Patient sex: M
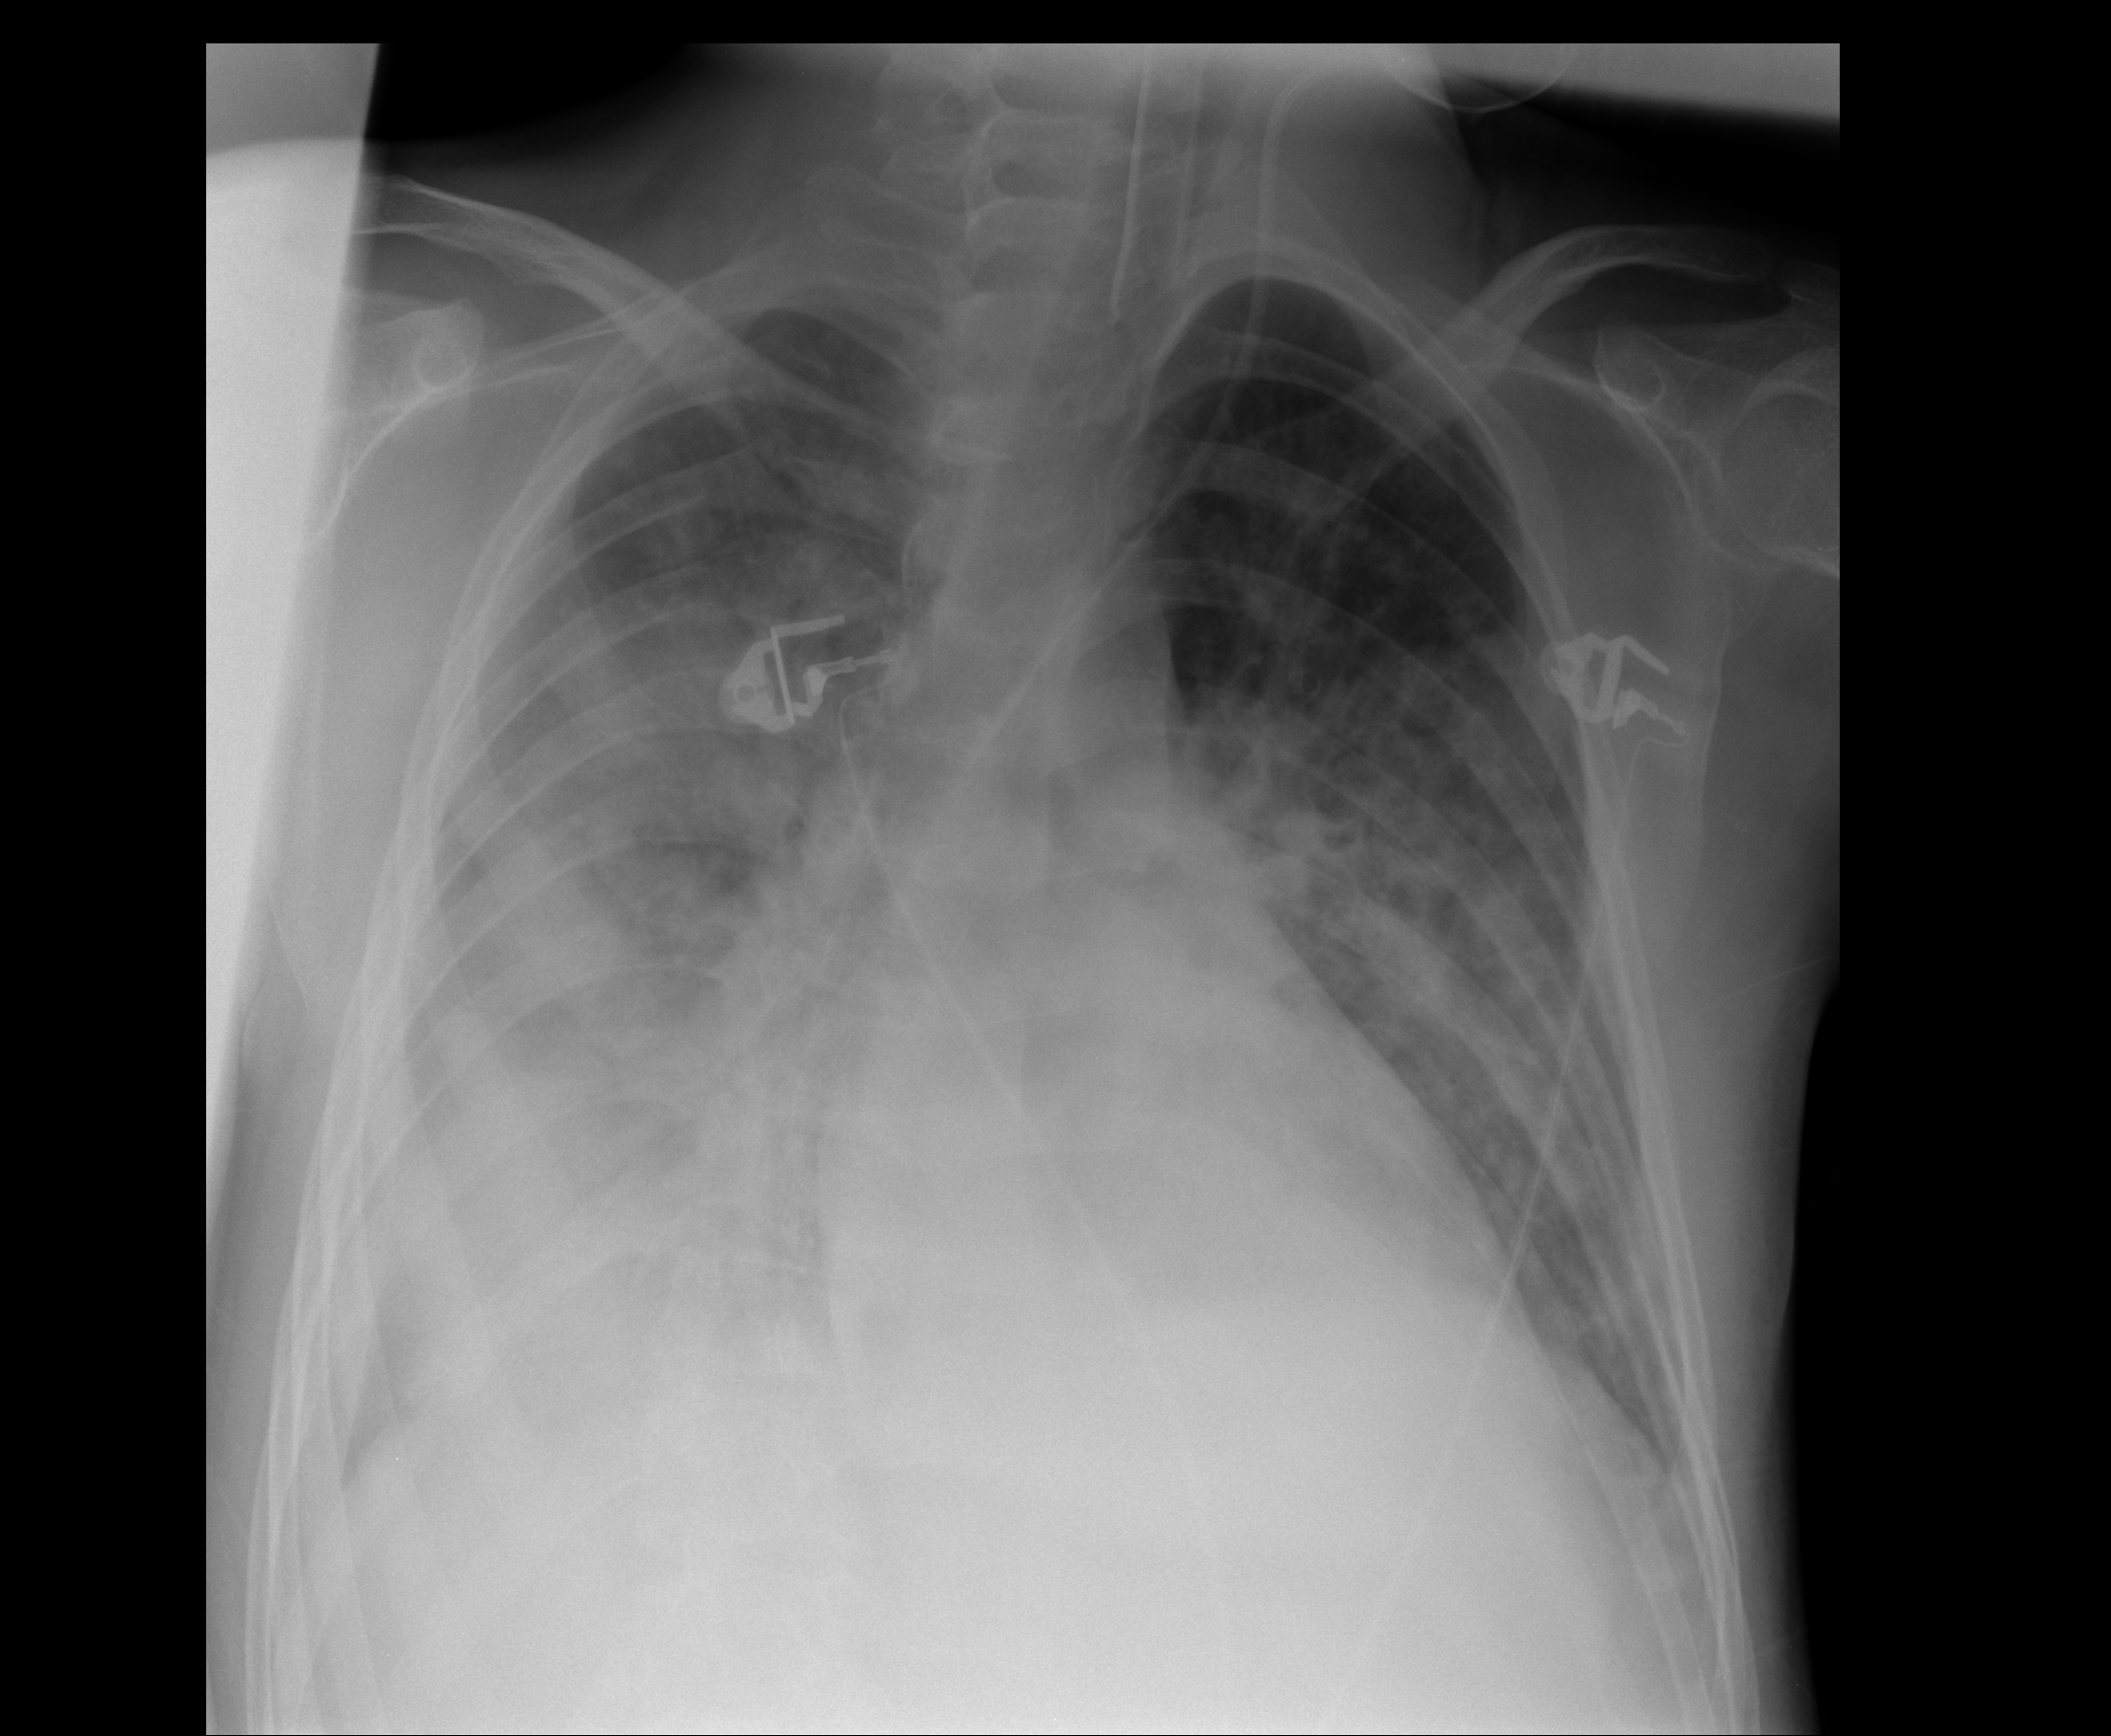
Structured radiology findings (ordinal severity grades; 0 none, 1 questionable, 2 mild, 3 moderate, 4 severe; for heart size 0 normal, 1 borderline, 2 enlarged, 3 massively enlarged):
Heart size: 0
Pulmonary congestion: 2
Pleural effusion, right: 3
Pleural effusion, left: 1
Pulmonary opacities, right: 4
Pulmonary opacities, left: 3
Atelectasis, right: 3
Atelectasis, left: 3